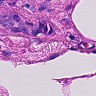
Metastatic tissue present: yes